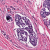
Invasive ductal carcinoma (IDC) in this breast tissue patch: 0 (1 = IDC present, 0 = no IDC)